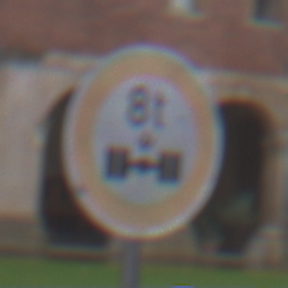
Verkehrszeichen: TatsaechlicheAchslast
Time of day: Midday
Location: Outdoor (Urban)
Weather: Overcast
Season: NotSpecified
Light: Natural